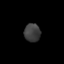
Tissue: lung
Cell type: Epithelial cells
Senescence score: 0.1808
Nuclear area (px): 288
Mean DAPI intensity: 61.774